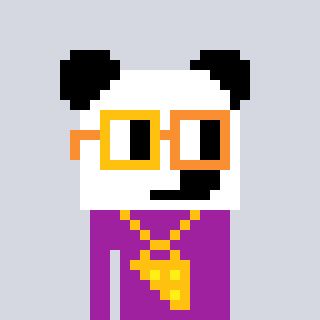
a pixel art character with square yellow and orange glasses, a panda-shaped head and a magenta-colored body on a cool background